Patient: sex M, age 45
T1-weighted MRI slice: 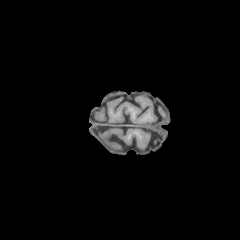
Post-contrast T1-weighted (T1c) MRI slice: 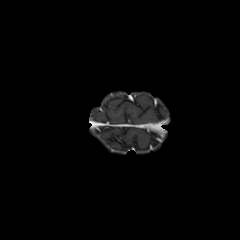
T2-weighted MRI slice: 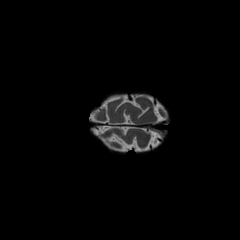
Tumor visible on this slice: no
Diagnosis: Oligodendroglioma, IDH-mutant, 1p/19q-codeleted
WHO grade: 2